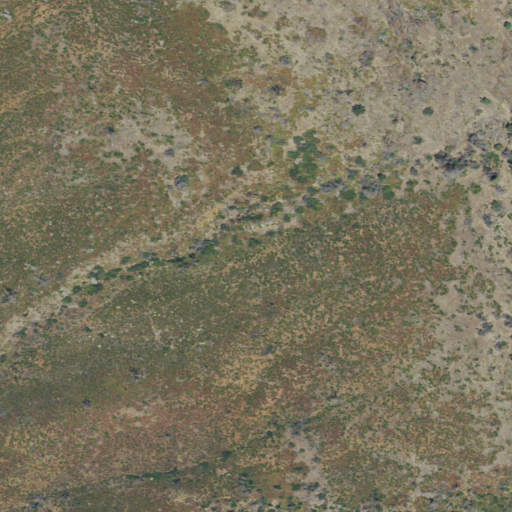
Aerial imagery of plain(s) in California named Tarantula Flat containing shrub and grassland